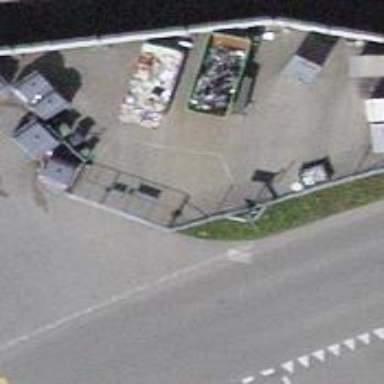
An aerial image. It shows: Recycling container for scrap metal.